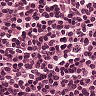
Metastatic tissue present: no